Question: I am using the following code to scroll to the top of a tableView:
'''
NSIndexPath *topIndexPath = [NSIndexPath indexPathForRow:0 inSection:0];
[self.listTableView selectRowAtIndexPath:topIndexPath animated:NO scrollPosition:UITableViewScrollPositionMiddle];
'''
It works great, but I'd like to avoid the target row from being "selected". See image below:

Any ideas on how to "deselect" the row after this code runs? Or better yet, run this code in a way that doesn't "select" the target row in the first place?
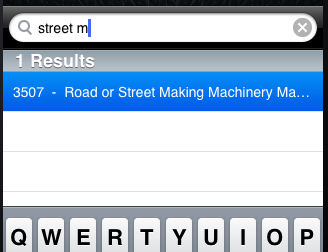
Answer: '''
[self.listTableView scrollToRowAtIndexPath:topIndexPath
atScrollPosition:UITableViewScrollPositionTop animated:YES];
'''